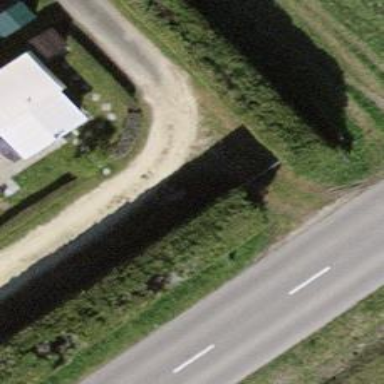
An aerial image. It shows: Hedge barrier.